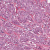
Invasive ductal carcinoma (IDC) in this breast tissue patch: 1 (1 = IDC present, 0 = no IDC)